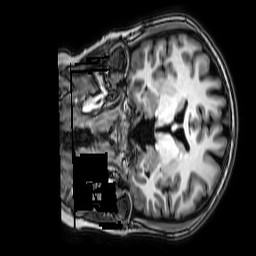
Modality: T1w
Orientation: coronal
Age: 23
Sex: female
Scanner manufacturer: philips
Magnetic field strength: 3 T
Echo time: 0.0038 s